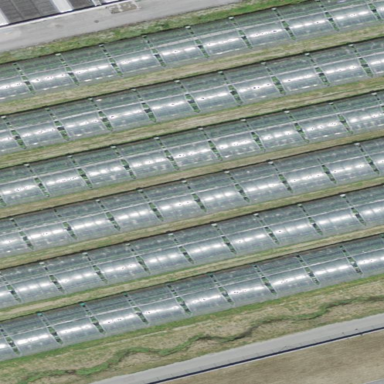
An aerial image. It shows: Greenhouse.